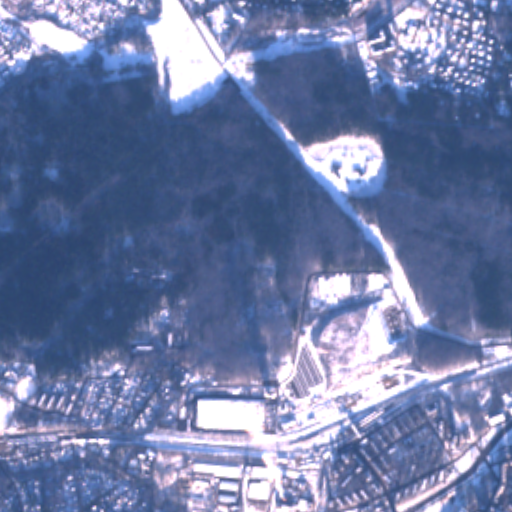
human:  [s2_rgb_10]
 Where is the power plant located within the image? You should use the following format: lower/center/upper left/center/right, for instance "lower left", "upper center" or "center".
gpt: The power plant is located in the lower right of the image.
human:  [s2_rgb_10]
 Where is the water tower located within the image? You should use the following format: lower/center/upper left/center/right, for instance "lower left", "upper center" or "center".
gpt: The water tower is located in the center of the image.
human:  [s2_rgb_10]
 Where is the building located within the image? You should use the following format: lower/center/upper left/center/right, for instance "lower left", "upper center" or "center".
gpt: There is no building in the image.